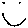
Label: smiley face